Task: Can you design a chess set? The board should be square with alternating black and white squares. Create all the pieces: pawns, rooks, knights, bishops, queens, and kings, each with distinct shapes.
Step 1833:
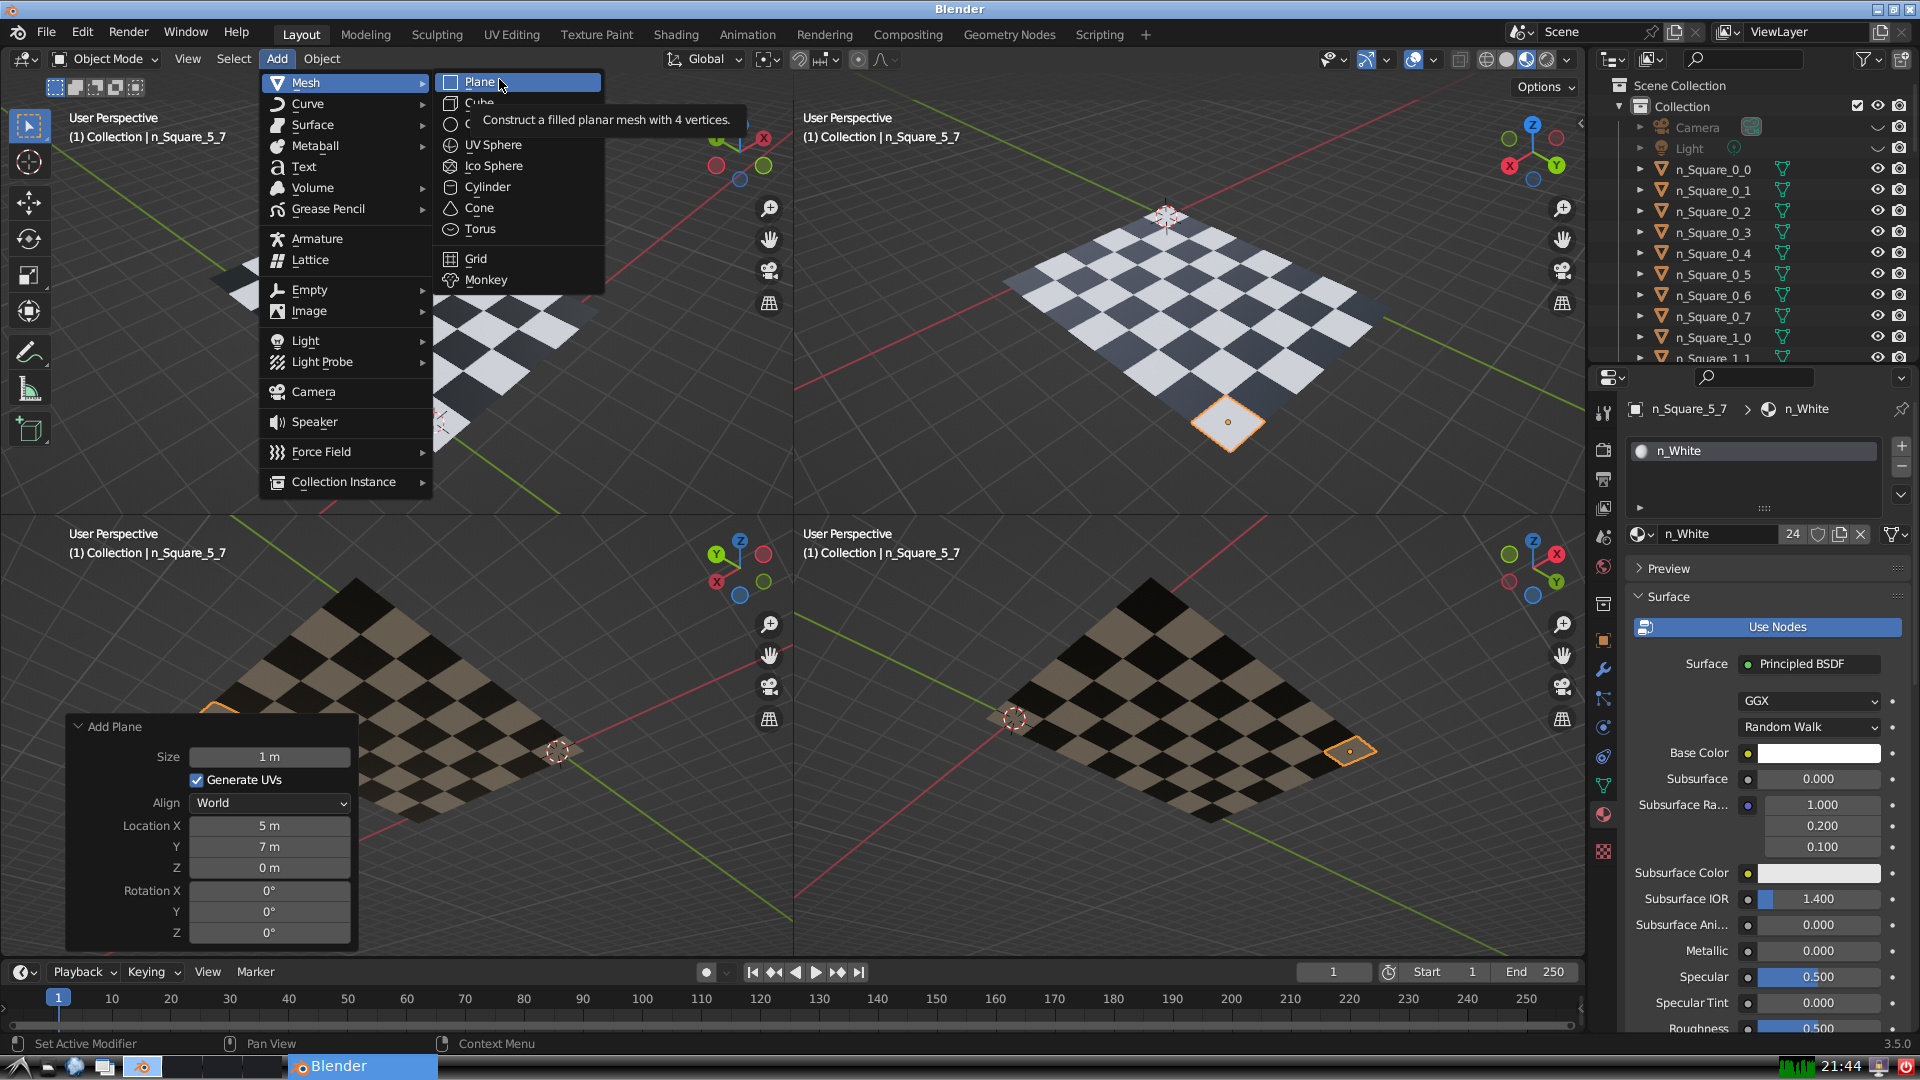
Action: click: no